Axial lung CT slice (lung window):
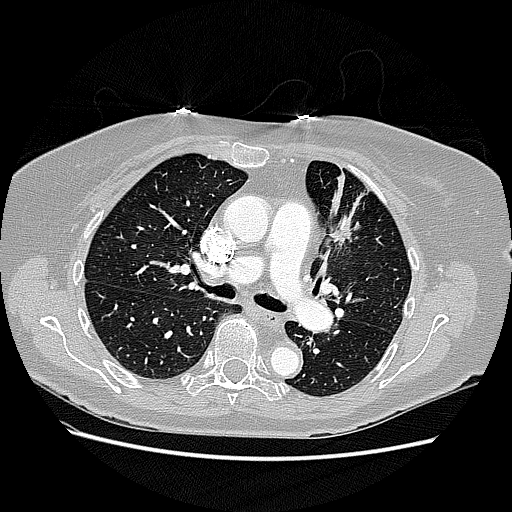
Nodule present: no